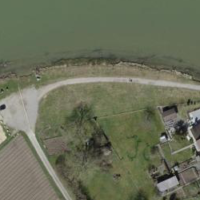
EUNIS habitat code: 25
Species observed at this site:
Lythrum salicaria